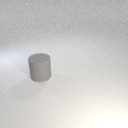
large gray rubber cylinder